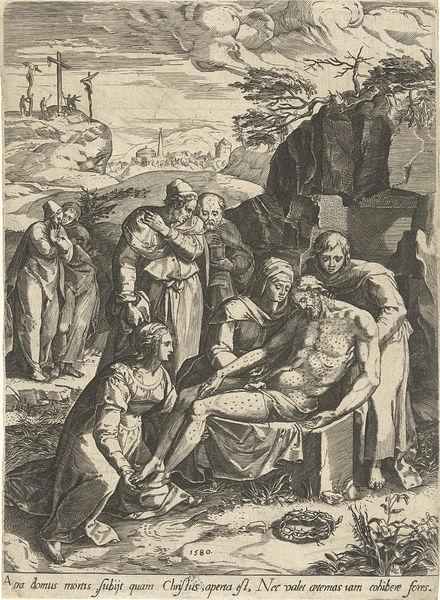
Titel: Graflegging van Christus
Künstler: Cornelis Cort
Standort: Amsterdam
Institution: Rijksmuseum
Schlagwörter: felsen, himmel, nackt, wolken, frauen, landschaft, stadt, frau, hut, kleid, männer, schwarz, gras, leute, arme, johannes, steine, tod, tot, trauer, erde, natur, pflanzen, krone, füße, schrift, berge, fels, grafik, graphik, vergilbt, weiber, kreuz, nakt, weinen, druck, schraffur, radierung, text, kreuze, sarg, christus, grab, jesus, jesus christus, wunden, leid, maria, magdalena, maria magdalena, trauernde, dornenkrone, grablegung, marien, christi, josef, erlöser, kaltnadel, zeile, latein, grablege, golgotha, nikodemus, freunde, golgatha, messias, gottessohn, sohn gottes, christkind, schädelhöhe, golgota, kreuzberg, golgata, pocken, christkönig, zugwolken, heilland, erretter, jesus von nazaret, josef von nikomedia